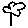
Label: flower